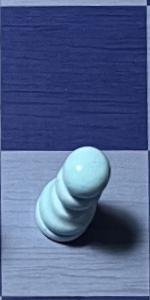
Label: Pawn_White